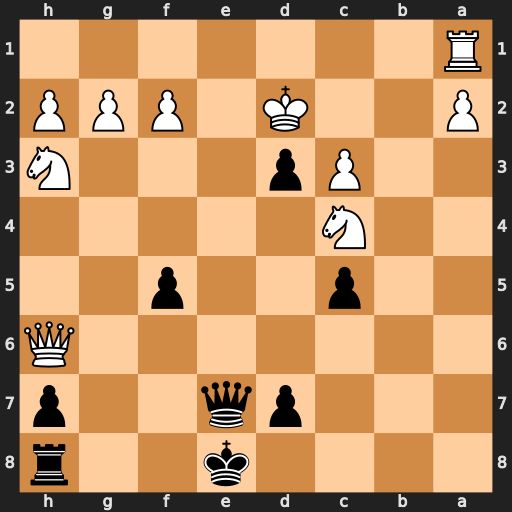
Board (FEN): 4k2r/3pq2p/7Q/2p2p2/2N5/2Pp3N/P2K1PPP/R7
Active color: b
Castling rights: k
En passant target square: -
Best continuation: Qe2+ Kc1 Qc2#